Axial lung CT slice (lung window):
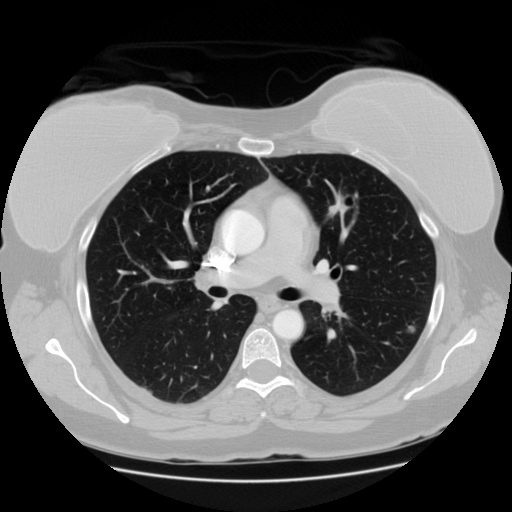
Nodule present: yes
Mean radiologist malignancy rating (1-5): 3.5